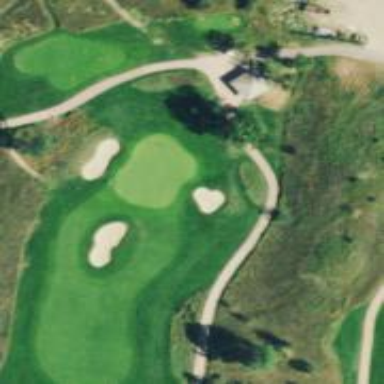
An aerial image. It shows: View of golf hole.